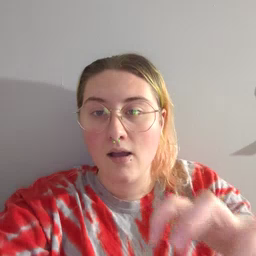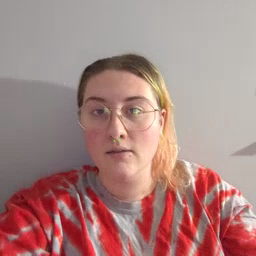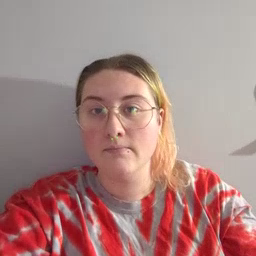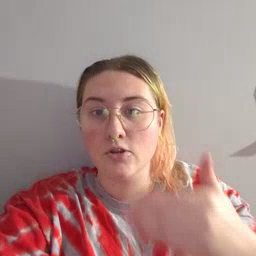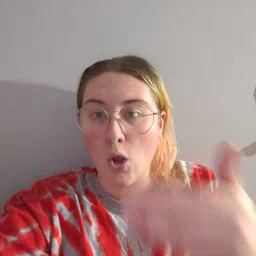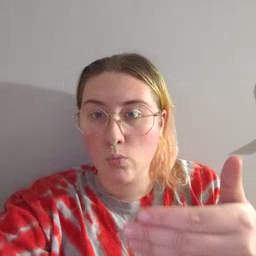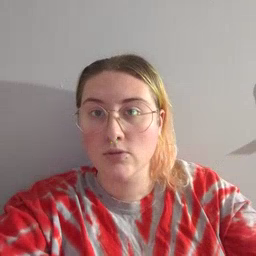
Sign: close